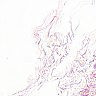
Metastatic tissue present: no